Question: Sadly, not a single question about this issue on stackoverflow. Well at least, none that I bumped into while searching.
Anyway, when the program I'll be talking about is build. the first window that appears is the login. When the user enters correct login information the main window is shown. However, on the main window there are bunch of information that is collected from the internet.
This causes the main window to stay transparent, as shown in picture [1] below, for some reasonable time. The information collected from the internet is consisting of some xml as well as data from a MySQL db.
I have a Window_Loaded event that looks like;
'''
private void Window_Loaded(object sender, RoutedEventArgs e)
{
method1();
method2(1);
method3();
.
.
.
//method6();
}
'''
So, obviously when I cancel out certain methods and leave this event with fewer then the time, window stays transparent before going into it's normal state, gets smaller.

However, what I want to do is to have the window load normally and then maybe have loading indicators for informing the user that the content is being loaded.
p.s I am using mahapps.metro controls.
Thank you in advance
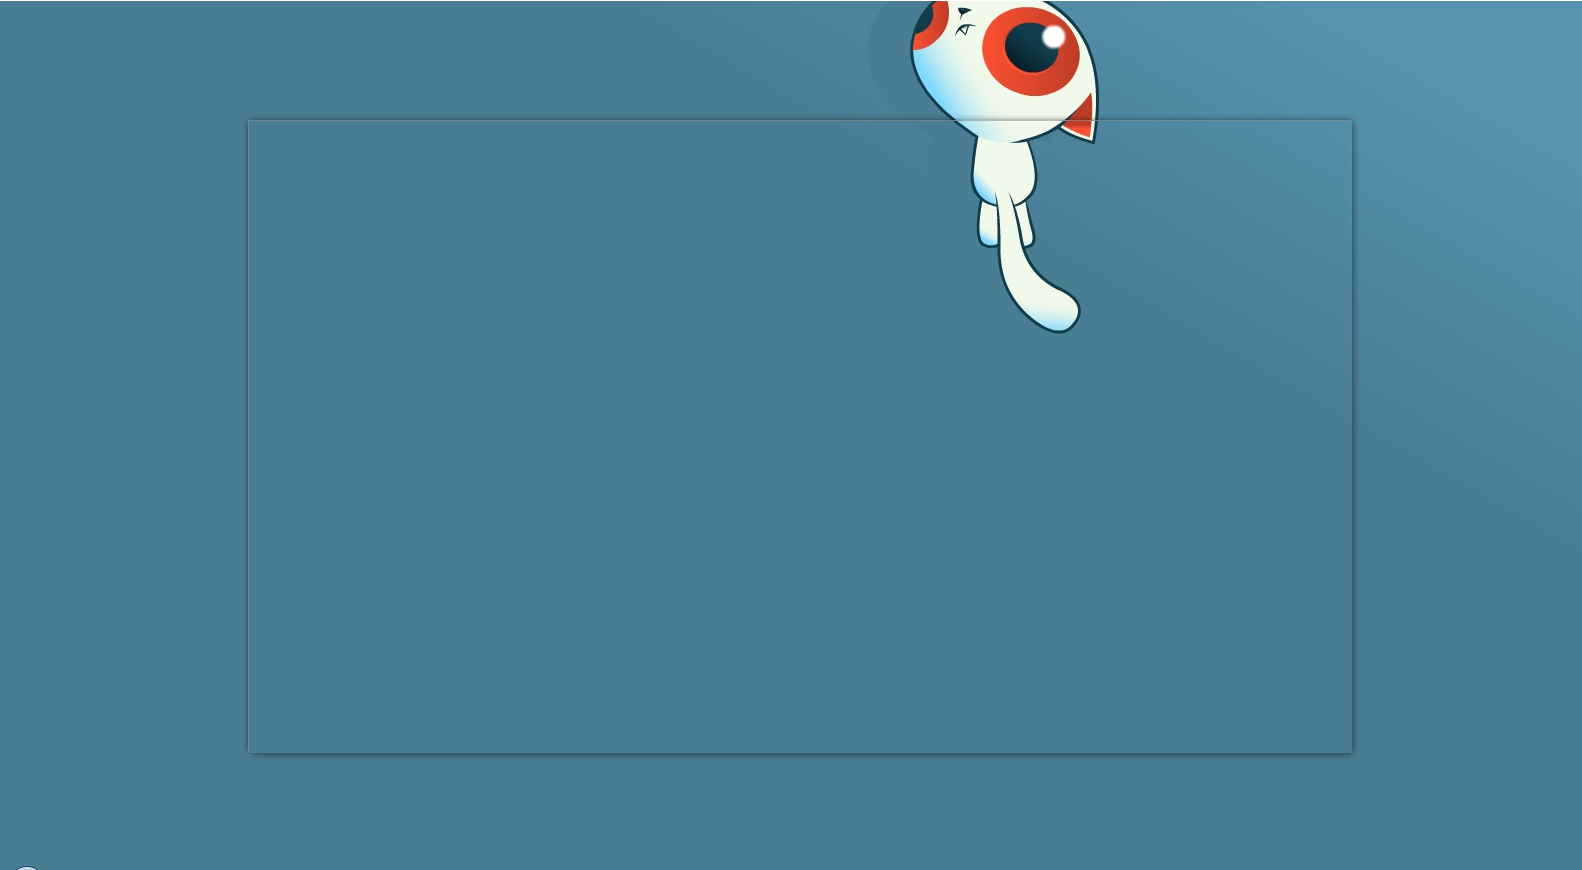
Answer: This happens because you're running blocking code on the UI thread, so the window doesn't have a chance to repaint.
You need to do all of that in a background thread.